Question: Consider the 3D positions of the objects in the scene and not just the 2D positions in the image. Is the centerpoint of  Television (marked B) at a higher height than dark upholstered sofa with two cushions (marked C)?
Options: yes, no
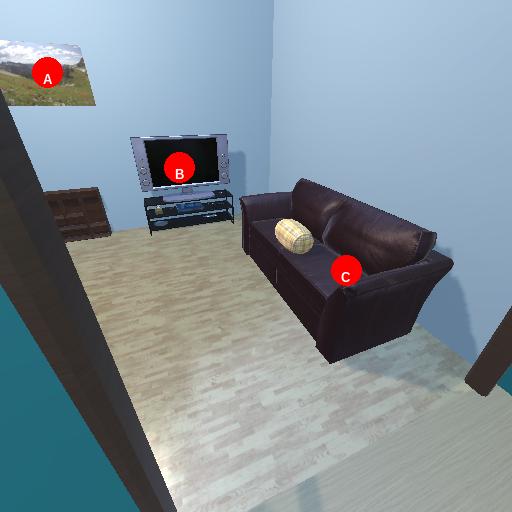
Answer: yes